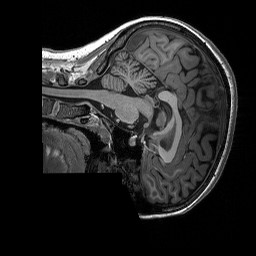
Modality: T1w
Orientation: sagittal
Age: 26
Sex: female
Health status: healthy
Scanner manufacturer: siemens
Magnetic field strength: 3 T
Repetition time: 2.3 s
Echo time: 0.00298 s